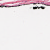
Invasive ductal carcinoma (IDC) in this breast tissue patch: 0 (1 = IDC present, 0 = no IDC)